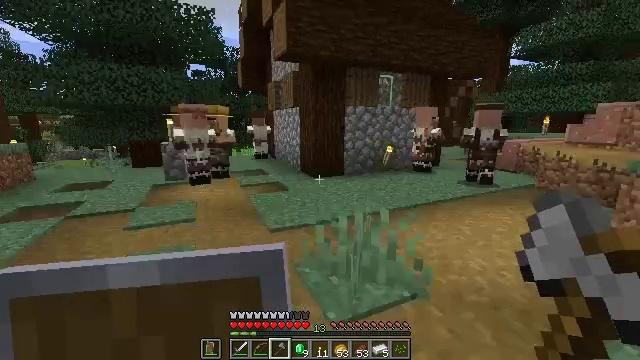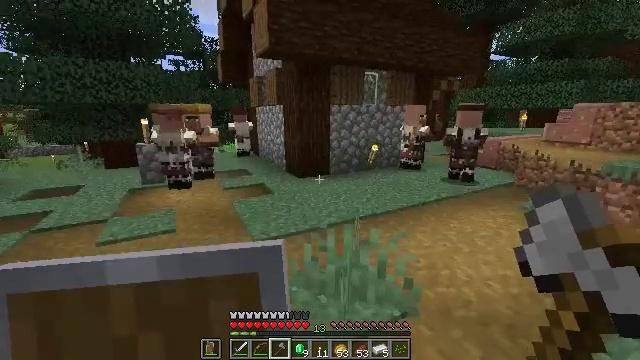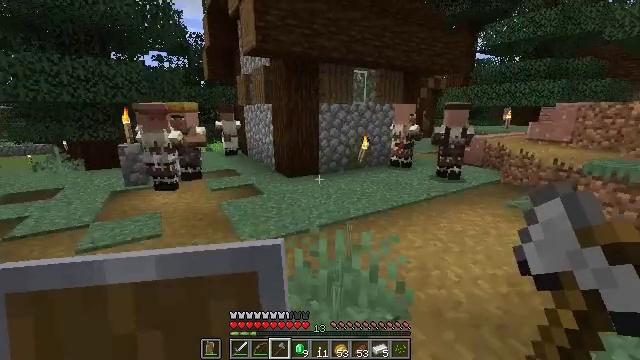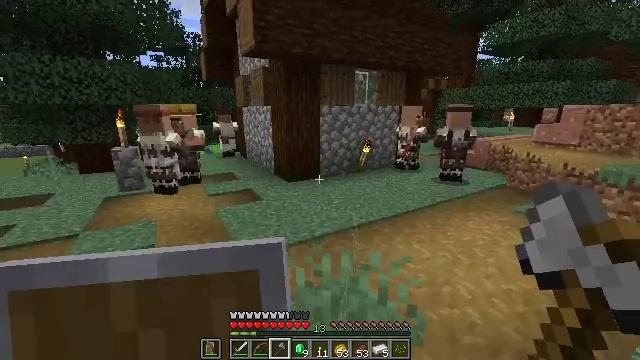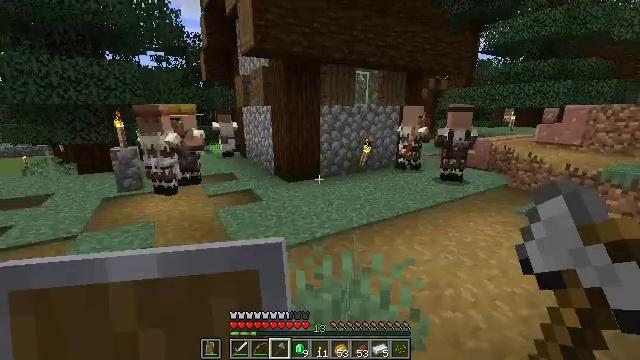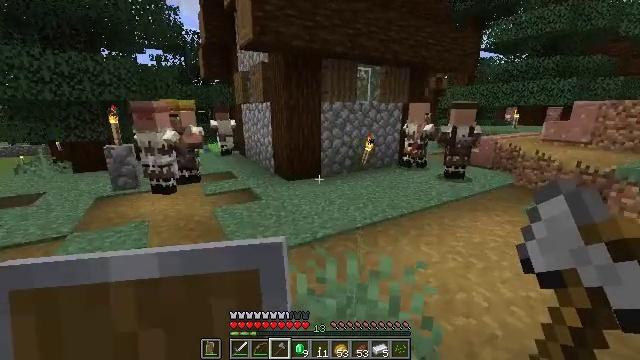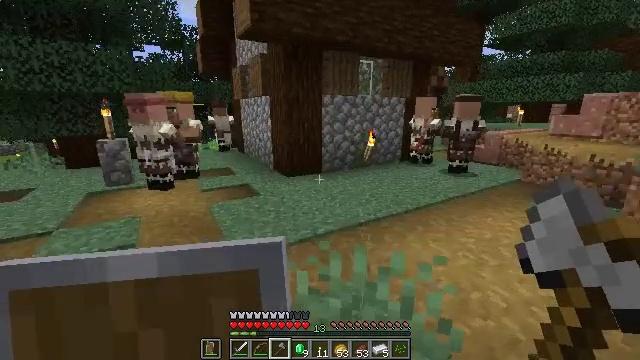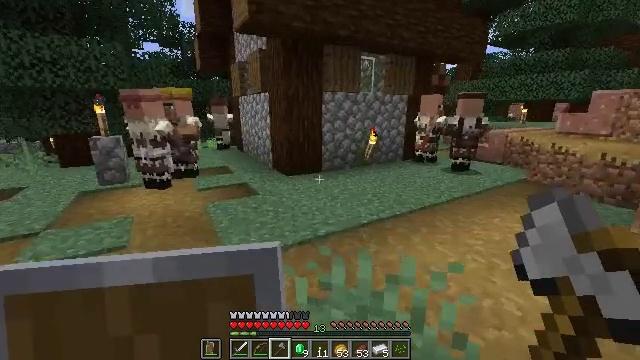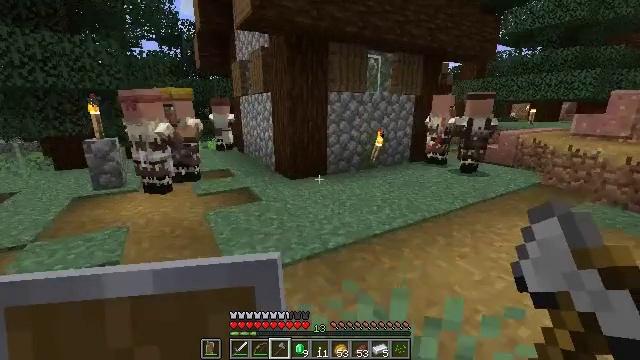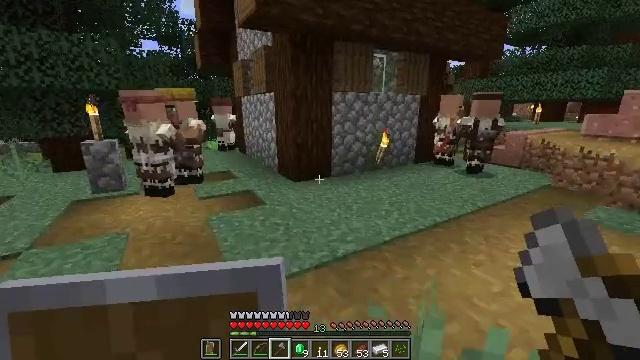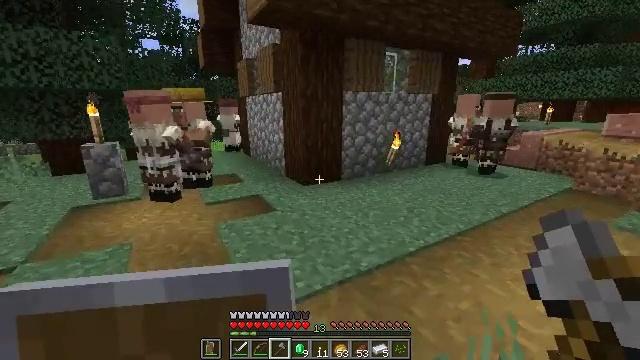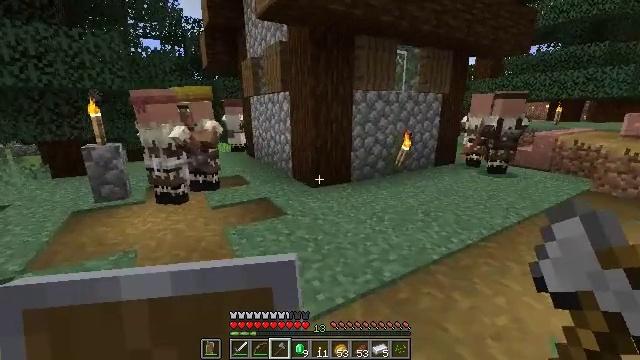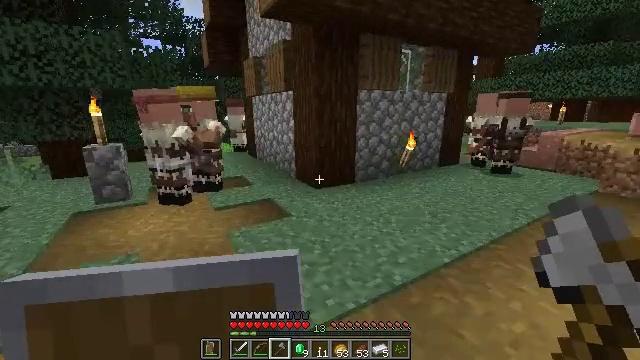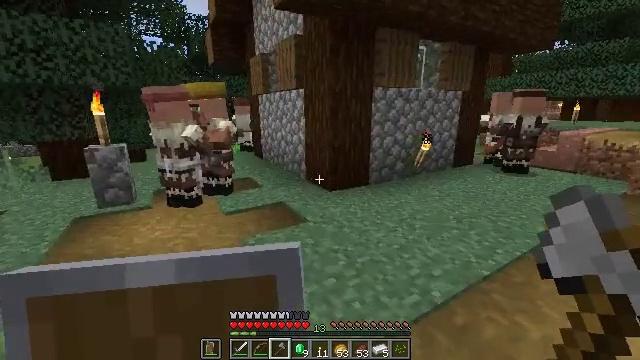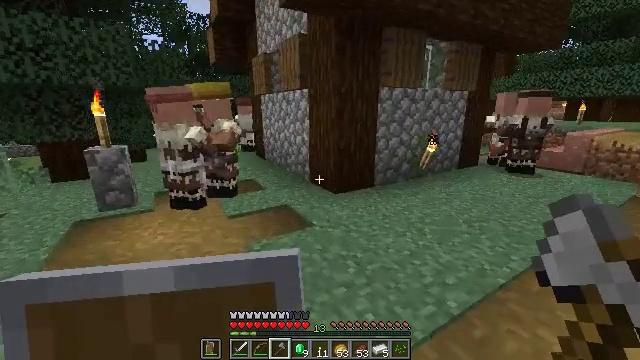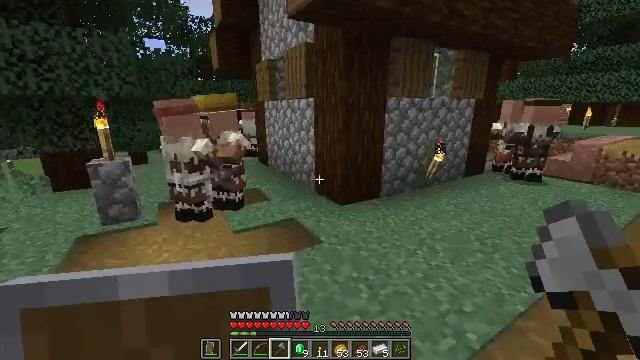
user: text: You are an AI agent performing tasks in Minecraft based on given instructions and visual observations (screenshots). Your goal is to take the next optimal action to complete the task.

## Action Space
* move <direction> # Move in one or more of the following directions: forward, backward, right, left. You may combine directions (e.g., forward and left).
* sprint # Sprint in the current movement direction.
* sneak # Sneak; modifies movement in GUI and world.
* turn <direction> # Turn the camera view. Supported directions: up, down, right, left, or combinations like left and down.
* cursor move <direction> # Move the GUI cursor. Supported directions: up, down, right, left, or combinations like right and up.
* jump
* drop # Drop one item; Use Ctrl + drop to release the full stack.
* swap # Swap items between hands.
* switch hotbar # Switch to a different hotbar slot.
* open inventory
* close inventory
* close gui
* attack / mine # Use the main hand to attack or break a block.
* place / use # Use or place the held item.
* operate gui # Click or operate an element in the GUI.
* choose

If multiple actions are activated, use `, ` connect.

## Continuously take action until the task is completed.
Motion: motion action
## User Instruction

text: Gather cobblestone wall segments.
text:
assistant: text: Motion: move forward, turn right and down
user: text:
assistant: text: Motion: move forward, turn right
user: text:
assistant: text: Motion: move forward
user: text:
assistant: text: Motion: move forward
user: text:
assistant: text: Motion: move forward
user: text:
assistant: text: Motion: move forward
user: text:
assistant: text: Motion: move forward and move left
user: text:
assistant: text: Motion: move forward and move left
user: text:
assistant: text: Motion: move forward and move left
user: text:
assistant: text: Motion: move forward and move left
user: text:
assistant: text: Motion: move forward and move left
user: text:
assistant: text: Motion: move forward and move left
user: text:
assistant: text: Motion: move forward and move left
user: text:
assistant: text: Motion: move forward and move left
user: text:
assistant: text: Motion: move forward and move left, jump
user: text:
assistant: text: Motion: move forward and move left, jump
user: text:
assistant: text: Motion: move left, turn right, jump
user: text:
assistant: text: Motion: turn right
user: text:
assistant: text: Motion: turn right and down
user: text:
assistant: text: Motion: move back, turn right and down
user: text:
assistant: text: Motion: move back, turn right
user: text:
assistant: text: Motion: turn right
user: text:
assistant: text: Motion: turn right
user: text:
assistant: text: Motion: turn right
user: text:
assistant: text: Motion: turn right
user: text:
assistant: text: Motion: no_op
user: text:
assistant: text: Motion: move right, turn right
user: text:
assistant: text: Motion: move forward and move right, turn right and up
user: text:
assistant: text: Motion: move forward and move right, turn up
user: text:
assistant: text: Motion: move forward and move right